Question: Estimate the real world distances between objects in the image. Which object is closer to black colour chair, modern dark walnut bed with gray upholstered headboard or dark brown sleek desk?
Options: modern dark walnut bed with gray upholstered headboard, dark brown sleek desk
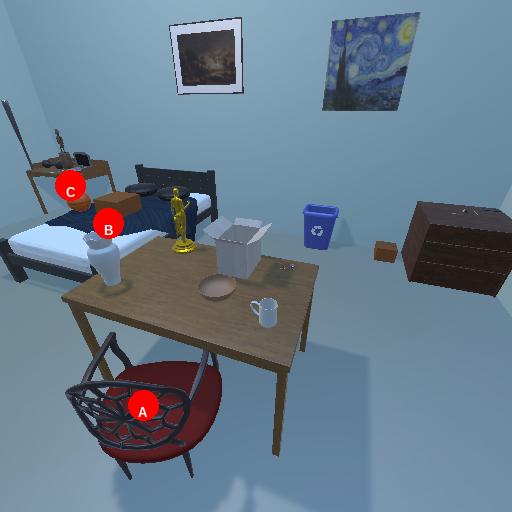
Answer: modern dark walnut bed with gray upholstered headboard